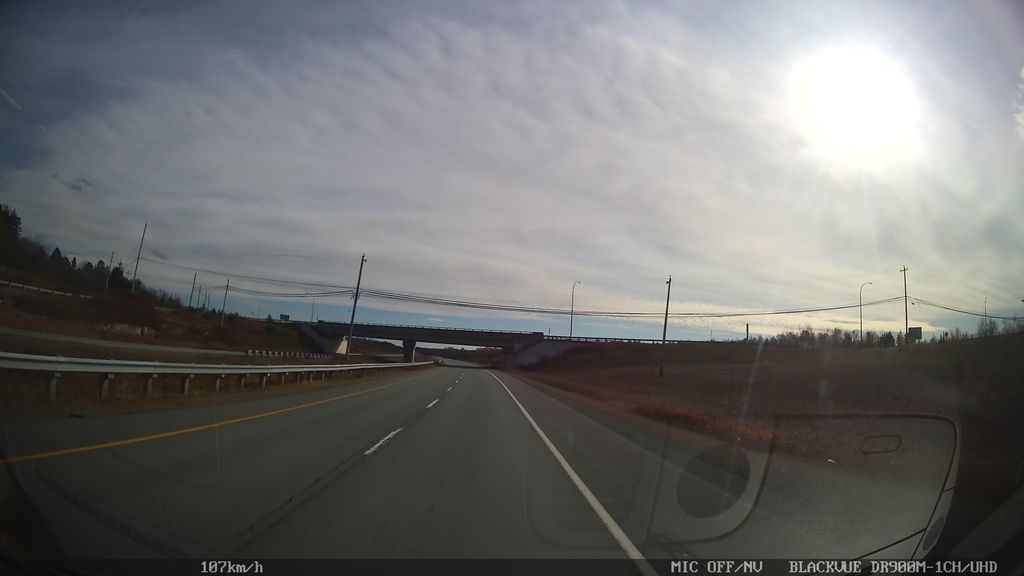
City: halifax